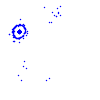
Particle: pion